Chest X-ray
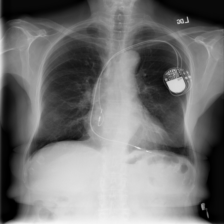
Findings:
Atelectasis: negative
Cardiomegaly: positive
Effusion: negative
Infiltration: negative
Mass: negative
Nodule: negative
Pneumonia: negative
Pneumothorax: negative
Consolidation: negative
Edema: negative
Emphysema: negative
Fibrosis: negative
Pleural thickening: negative
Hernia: negative